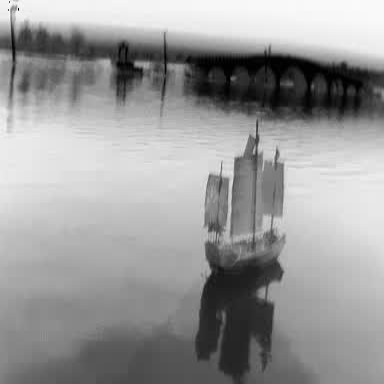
There is a sailboat in the infrared image.